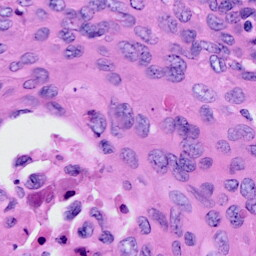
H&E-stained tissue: Cervix